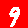
Digit: 9